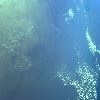
Label: water